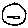
Label: smiley face